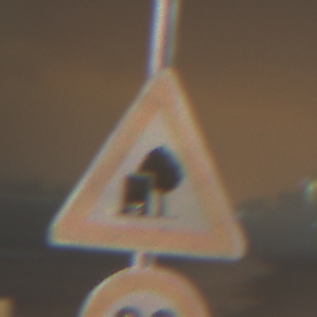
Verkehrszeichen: UnzureichendesLichtraumprofil
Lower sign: Geschwindigkeit30
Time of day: Night
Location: Outdoor (Urban)
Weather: PartlyCloudy
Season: NotSpecified
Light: Artificial